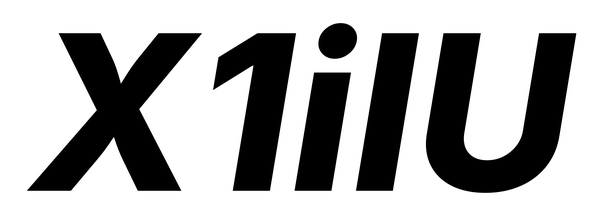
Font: Inter-Italic_ExtraBold_Italic